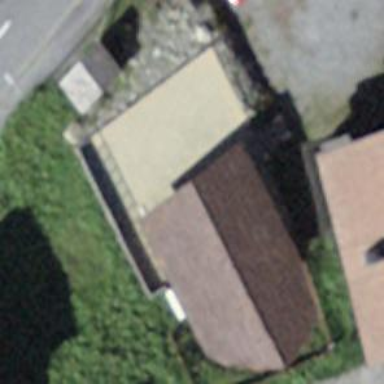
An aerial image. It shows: Restaurant.